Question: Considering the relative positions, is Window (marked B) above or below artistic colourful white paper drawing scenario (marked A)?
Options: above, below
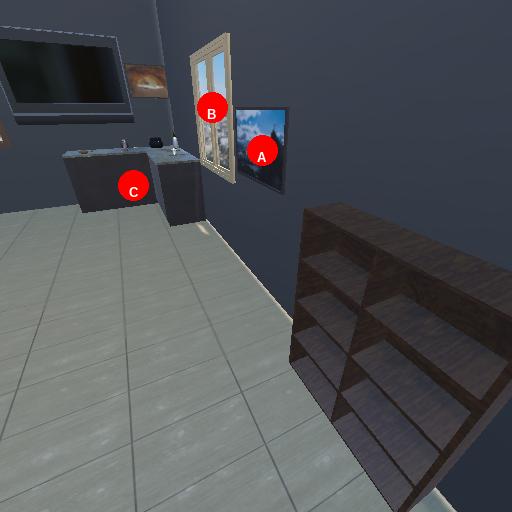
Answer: above